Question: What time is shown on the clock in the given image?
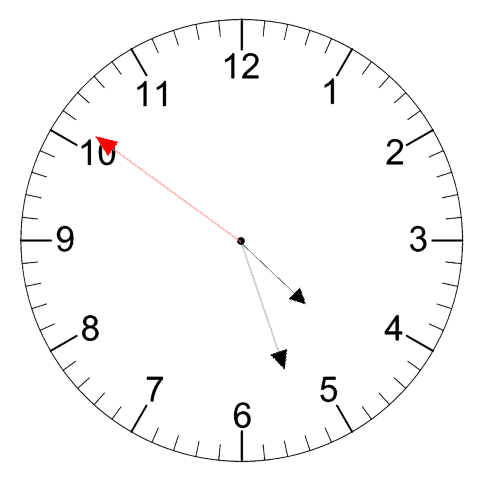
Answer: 04:26:51